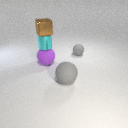
small cyan metal cylinder below small brown metal cube